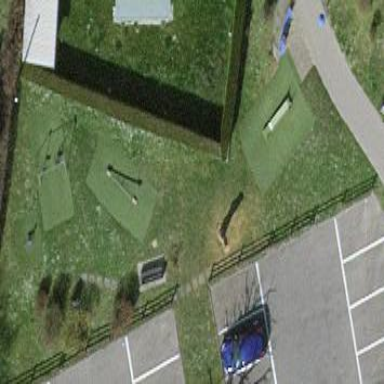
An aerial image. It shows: Playground area for leisure activities on the land.